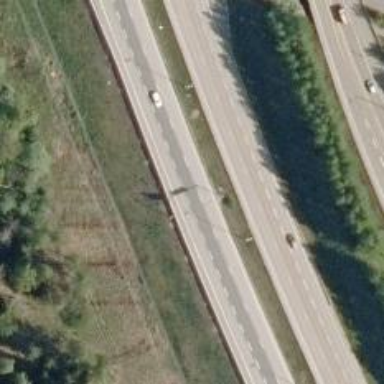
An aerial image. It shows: Asphalt motorway.